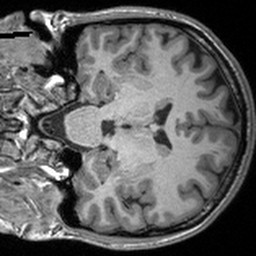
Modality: T1w
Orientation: coronal
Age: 28
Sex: female